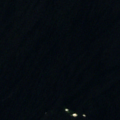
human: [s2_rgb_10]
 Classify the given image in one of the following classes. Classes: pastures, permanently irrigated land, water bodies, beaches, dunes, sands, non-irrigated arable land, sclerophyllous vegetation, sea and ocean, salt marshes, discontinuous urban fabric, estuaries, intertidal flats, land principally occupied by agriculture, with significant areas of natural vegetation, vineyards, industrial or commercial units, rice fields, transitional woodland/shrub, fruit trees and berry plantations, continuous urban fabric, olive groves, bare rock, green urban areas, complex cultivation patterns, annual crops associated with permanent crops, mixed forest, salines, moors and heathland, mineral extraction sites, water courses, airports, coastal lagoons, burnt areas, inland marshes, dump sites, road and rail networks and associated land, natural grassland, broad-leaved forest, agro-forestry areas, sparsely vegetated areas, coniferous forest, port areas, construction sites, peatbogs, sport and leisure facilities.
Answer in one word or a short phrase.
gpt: sea and ocean